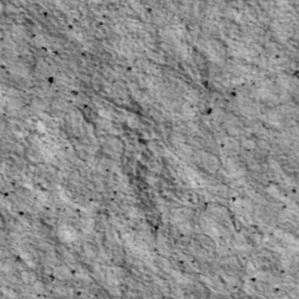
Label: non_frost